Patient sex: M
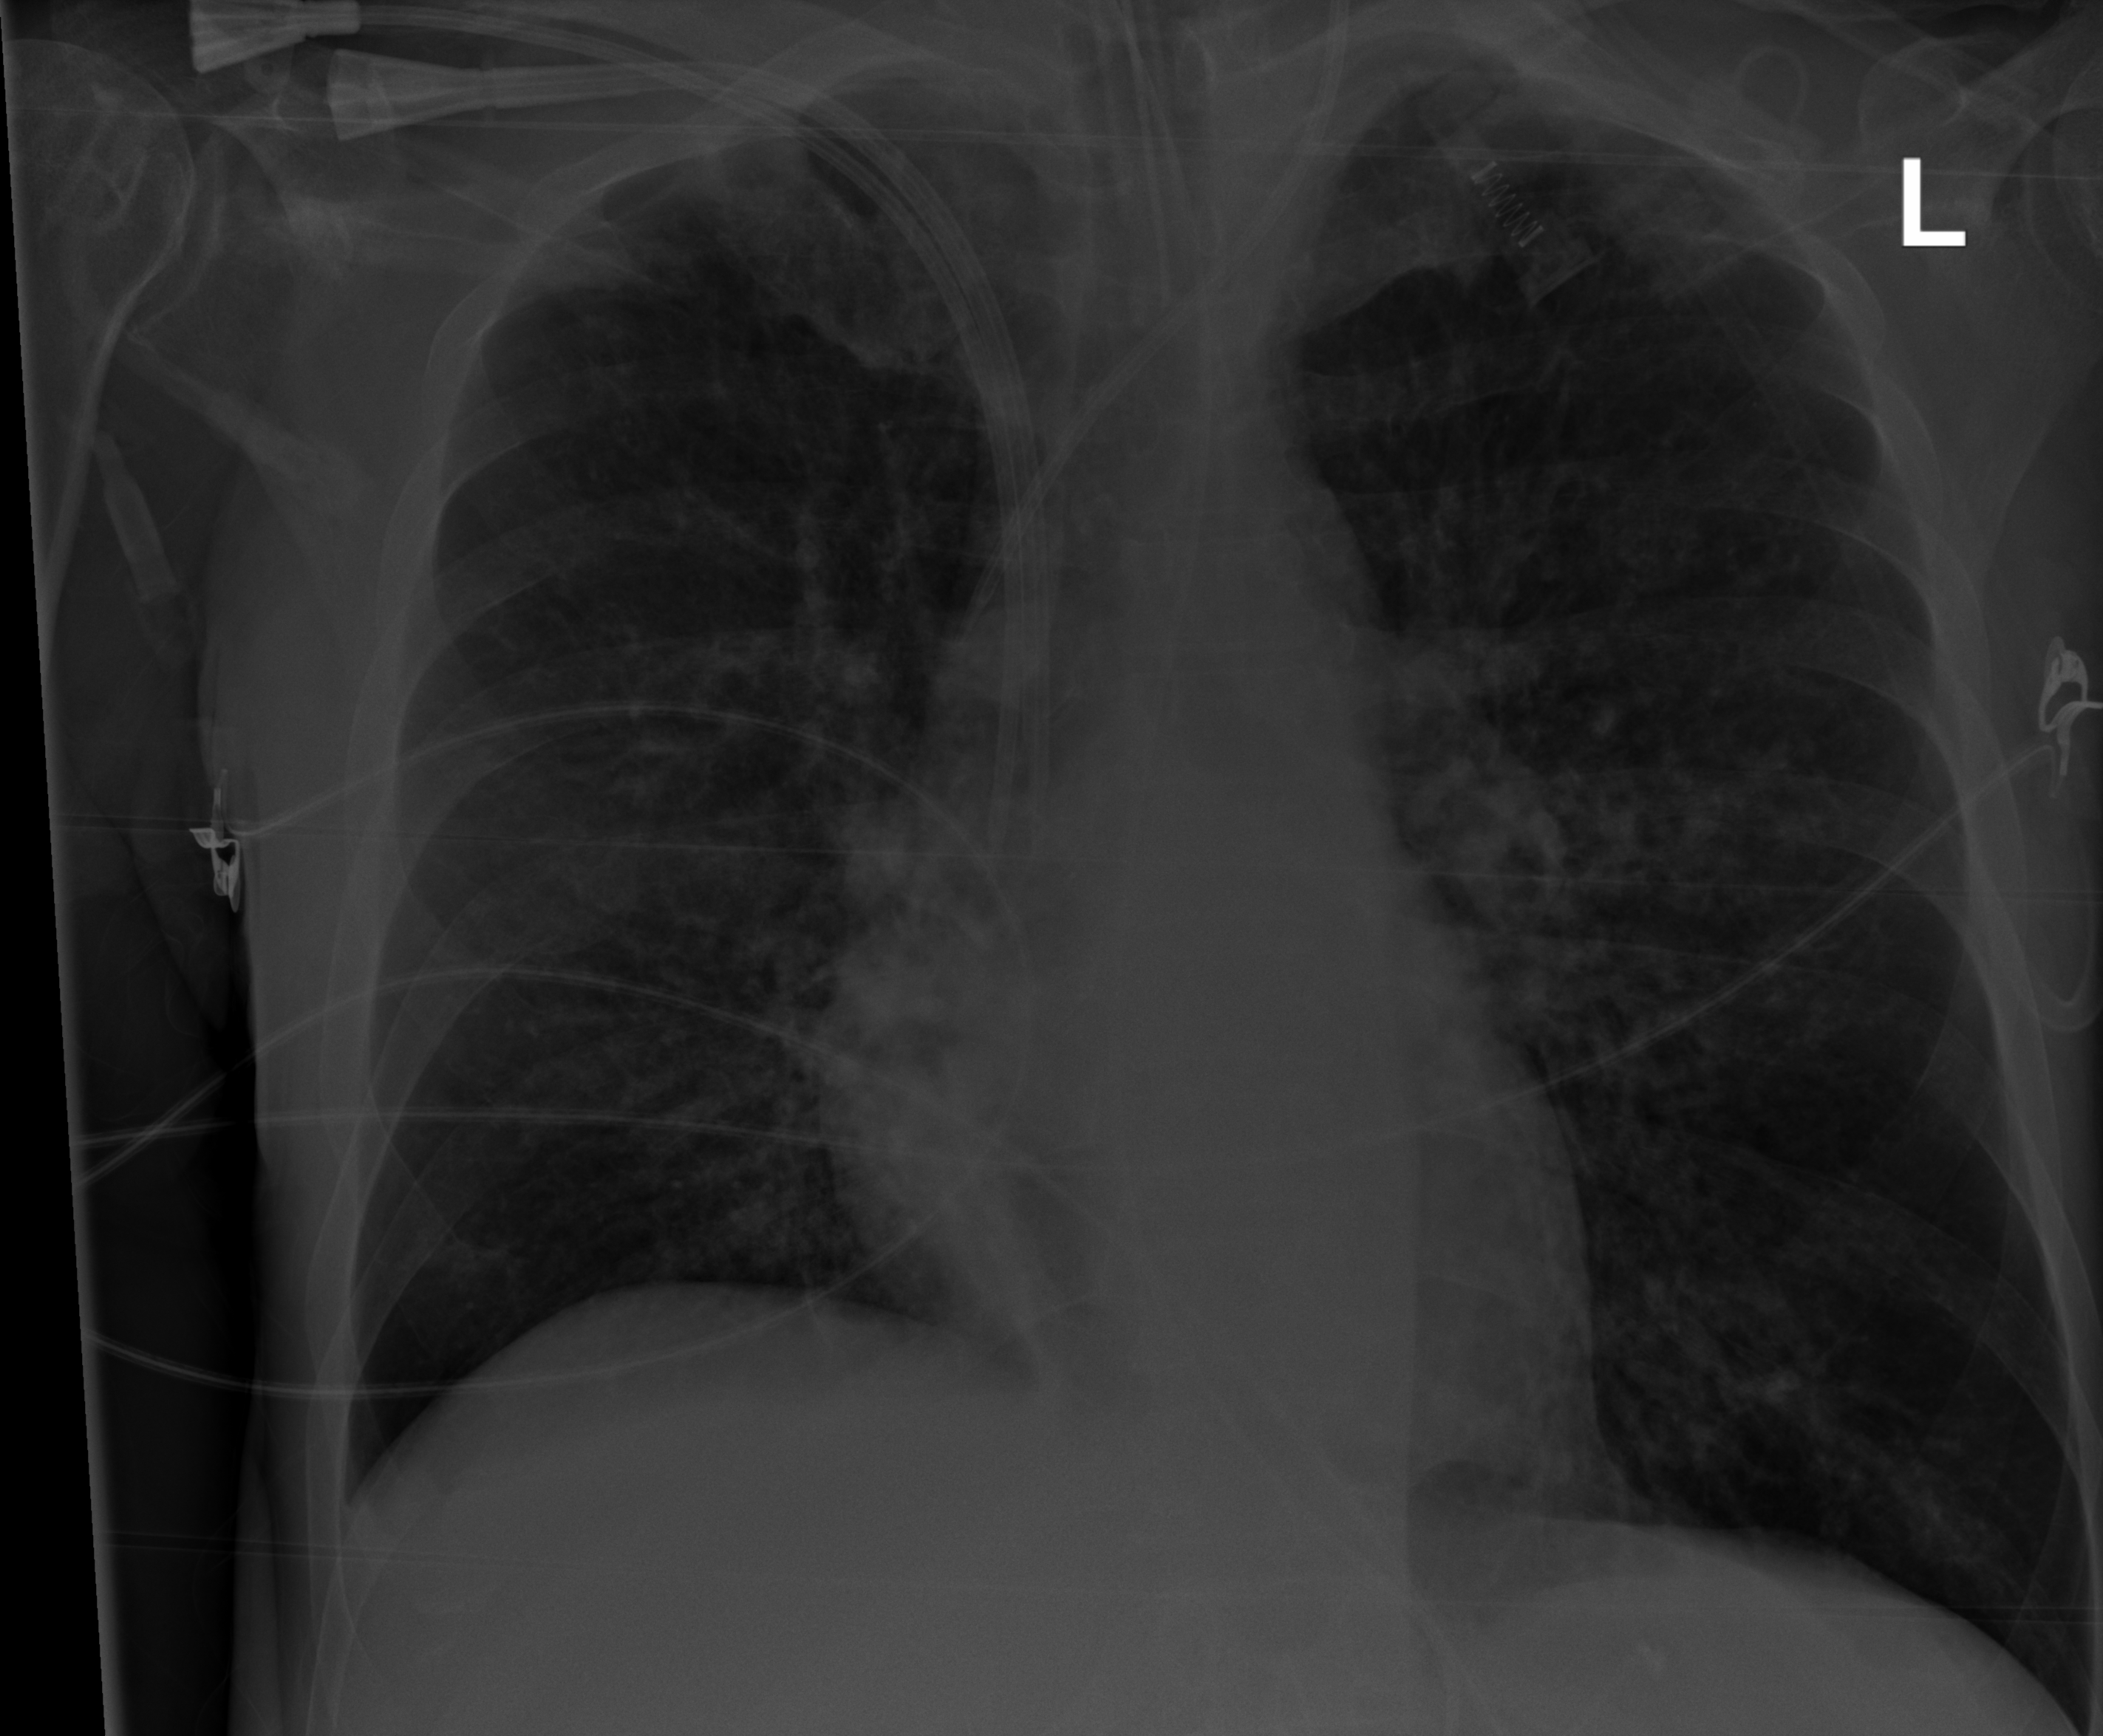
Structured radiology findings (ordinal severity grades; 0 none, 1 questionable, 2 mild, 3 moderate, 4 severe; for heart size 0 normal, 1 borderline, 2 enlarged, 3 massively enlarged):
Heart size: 0
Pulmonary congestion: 0
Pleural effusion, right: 0
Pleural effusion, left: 0
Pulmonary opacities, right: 2
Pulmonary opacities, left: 2
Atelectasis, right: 2
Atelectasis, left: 2